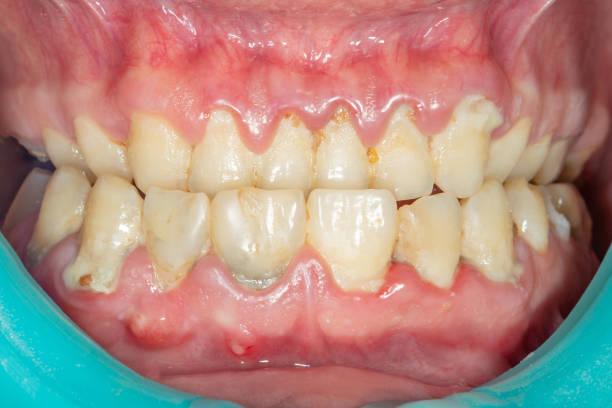
Condition: Gingivitis